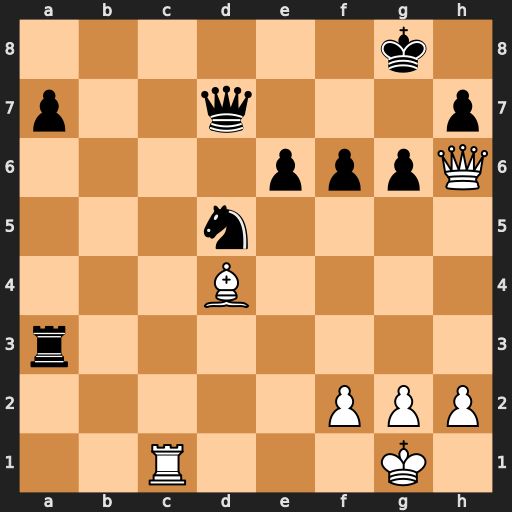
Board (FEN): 6k1/p2q3p/4pppQ/3n4/3B4/r7/5PPP/2R3K1
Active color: w
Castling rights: -
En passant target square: -
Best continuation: Bc5 Qg7 Qxg7+ Kxg7 Bxa3